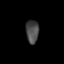
Tissue: prostate
Cell type: T cells
Senescence score: 0.3454
Nuclear area (px): 291
Mean DAPI intensity: 73.254